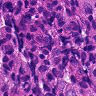
Metastatic tissue present: yes